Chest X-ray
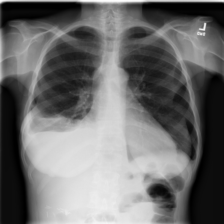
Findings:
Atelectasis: negative
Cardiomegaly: negative
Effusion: positive
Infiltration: positive
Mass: negative
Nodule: negative
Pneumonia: negative
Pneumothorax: negative
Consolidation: negative
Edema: negative
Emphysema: negative
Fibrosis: negative
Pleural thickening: negative
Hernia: negative